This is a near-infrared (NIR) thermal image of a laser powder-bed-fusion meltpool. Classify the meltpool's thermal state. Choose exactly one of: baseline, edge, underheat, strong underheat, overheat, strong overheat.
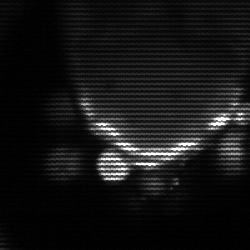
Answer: baseline